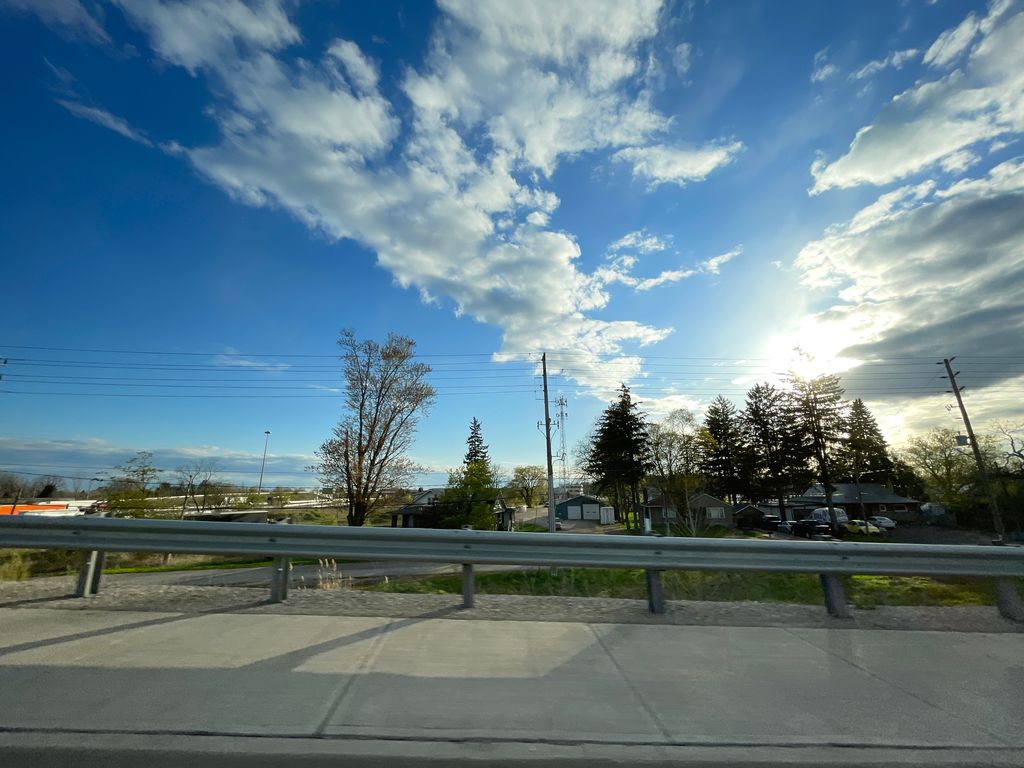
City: kitchener-waterloo